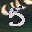
Label: 5